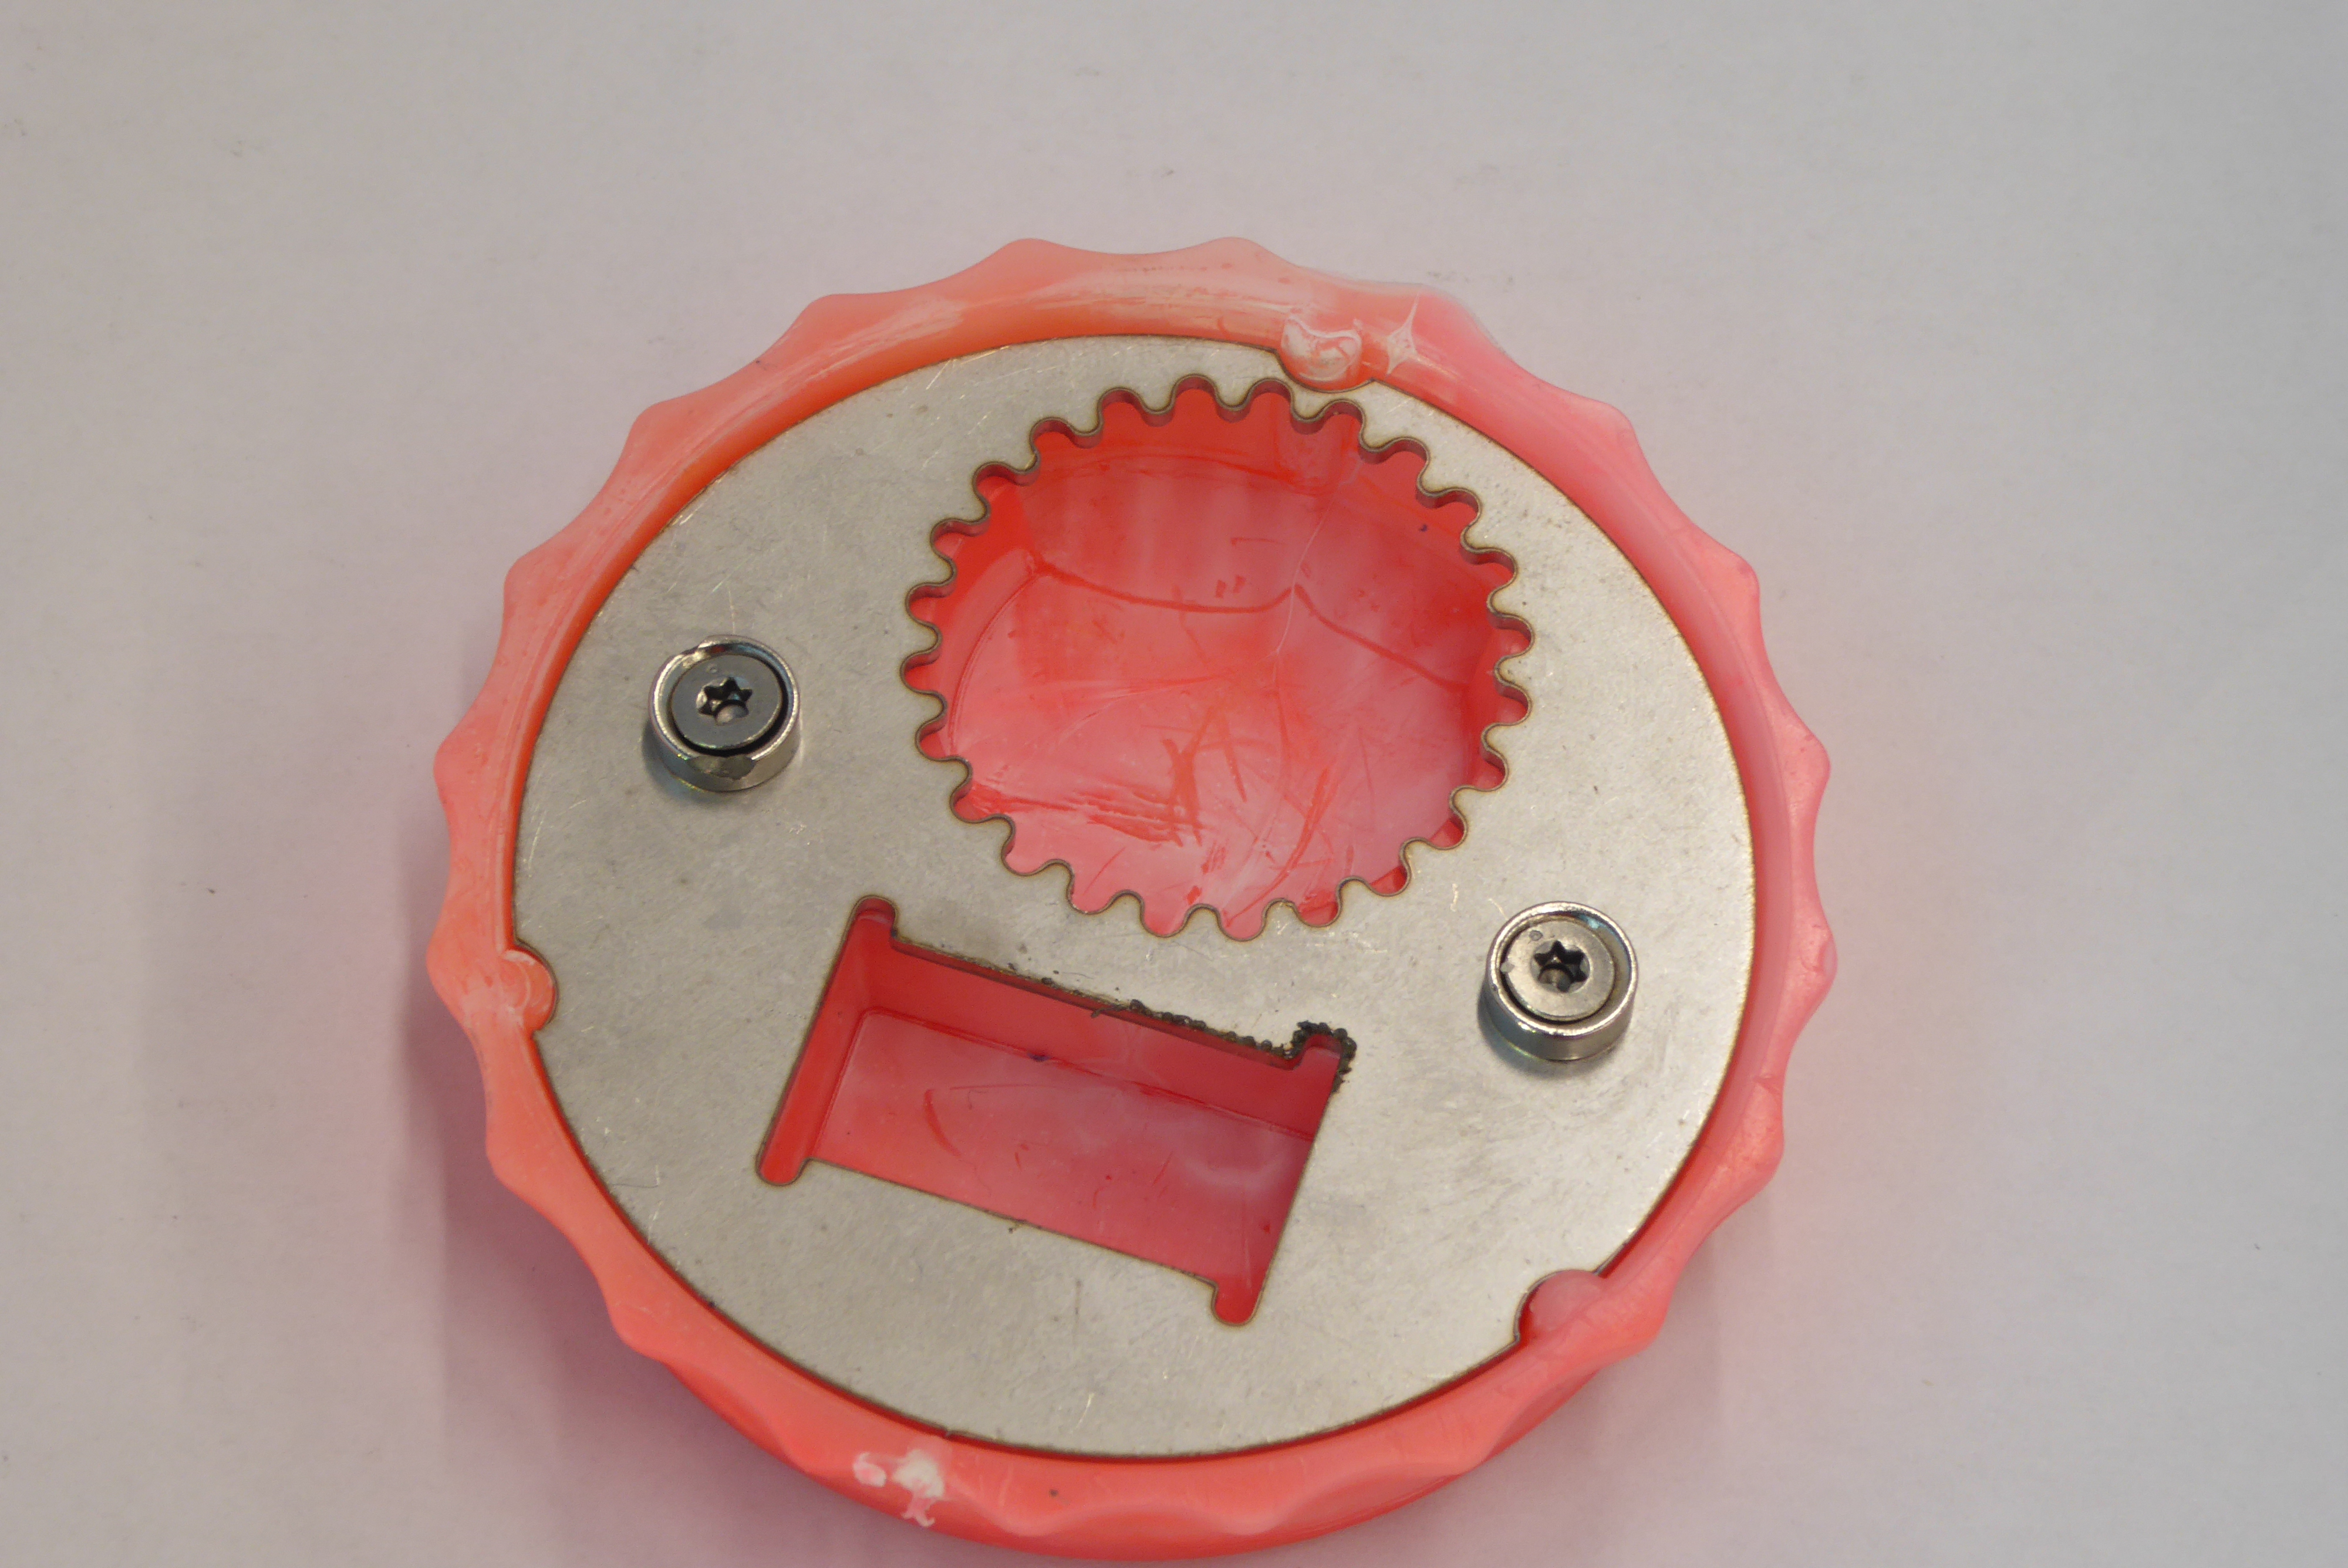
Label: Bottle Opener